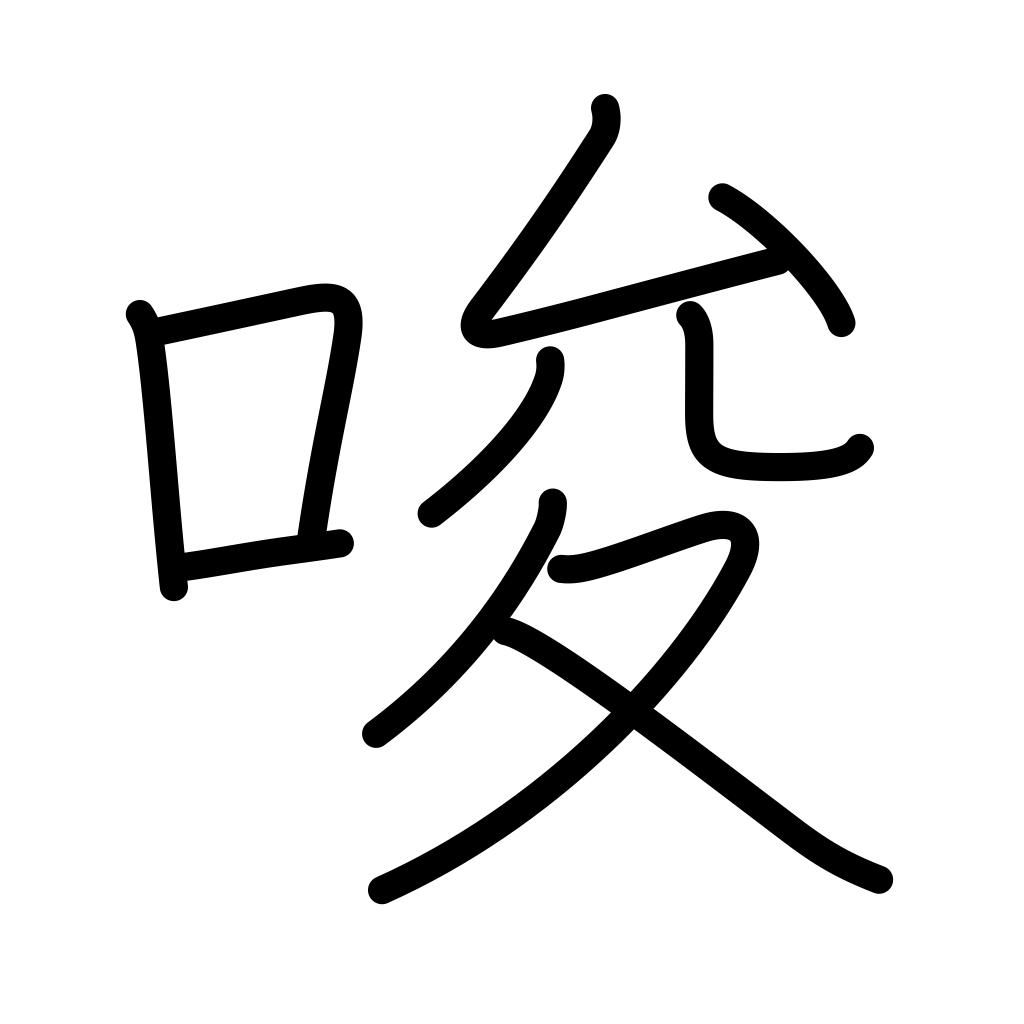
Meaning: tempt, seduce, instigate, promote